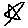
Label: star